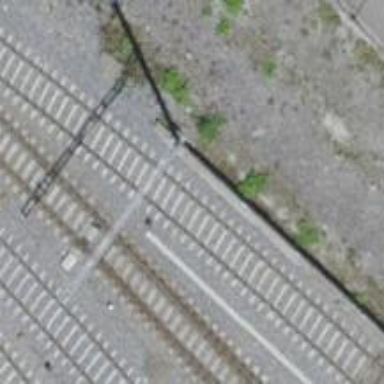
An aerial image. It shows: Railway yard with electrified tracks and single track.